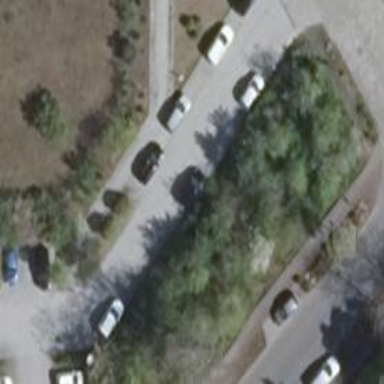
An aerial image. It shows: Parking aisle designated as service road with parallel parking lanes on both sides.